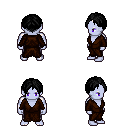
a pixel art fantasy rpg character, male body template, dark elf, purple skin, brown robe, metal pants, black parted hairstyle, four views (front, back, left, right), 2x2 character sprite sheet, small pixel art, hard edges, no anti-aliasing